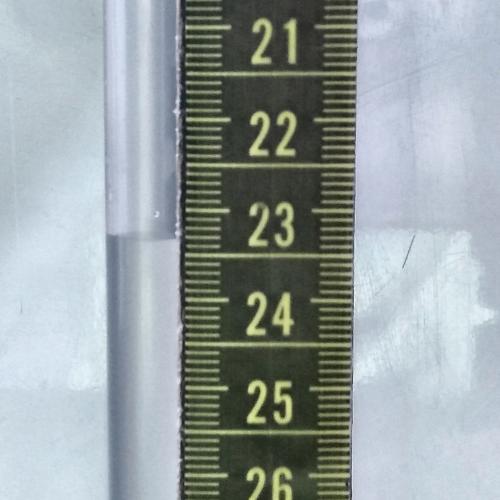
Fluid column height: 23.3 cm